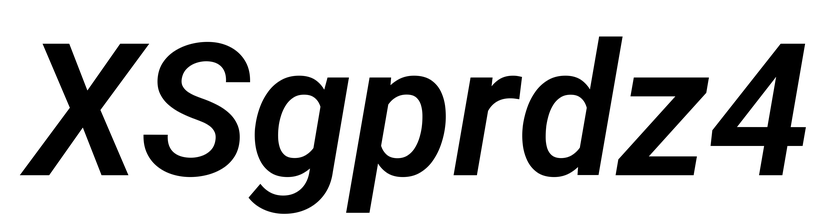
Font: Roboto-Italic_SemiBold_Italic